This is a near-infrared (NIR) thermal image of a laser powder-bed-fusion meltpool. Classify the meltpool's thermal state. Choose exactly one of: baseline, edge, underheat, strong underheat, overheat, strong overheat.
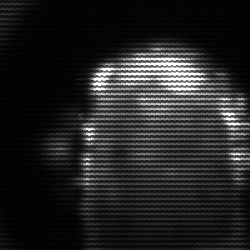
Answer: baseline